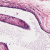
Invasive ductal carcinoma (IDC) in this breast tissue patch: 0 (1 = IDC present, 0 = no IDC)